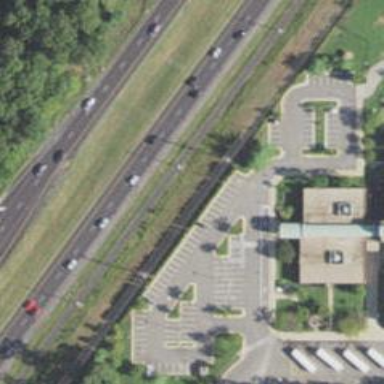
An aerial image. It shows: Parking space.